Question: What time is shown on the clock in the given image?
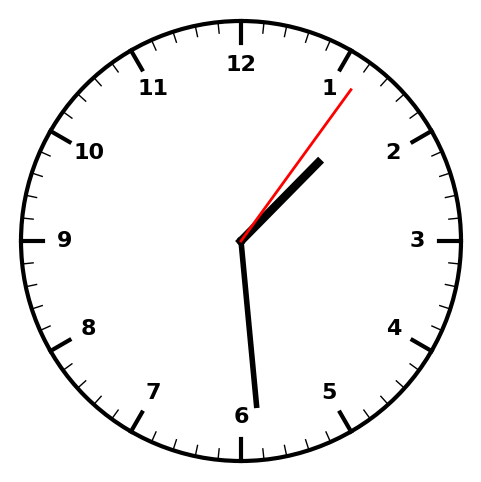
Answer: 01:29:06